Aerial crown-view tile of a tropical tree (Barro Colorado Island, Panama), acquired 20250217:
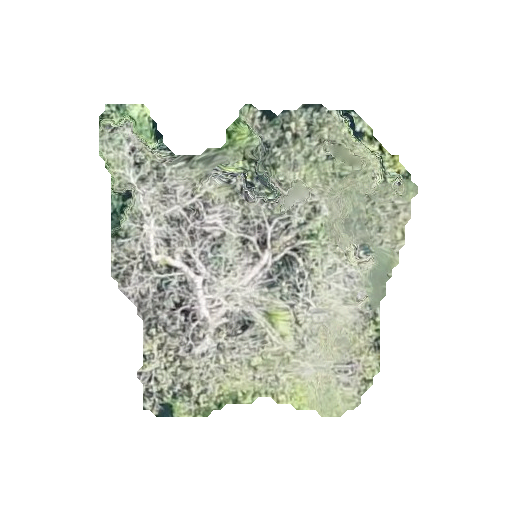
Species: Apeiba membranacea
GBIF accepted scientific name: Apeiba membranacea
Crown area: 112.5 m²